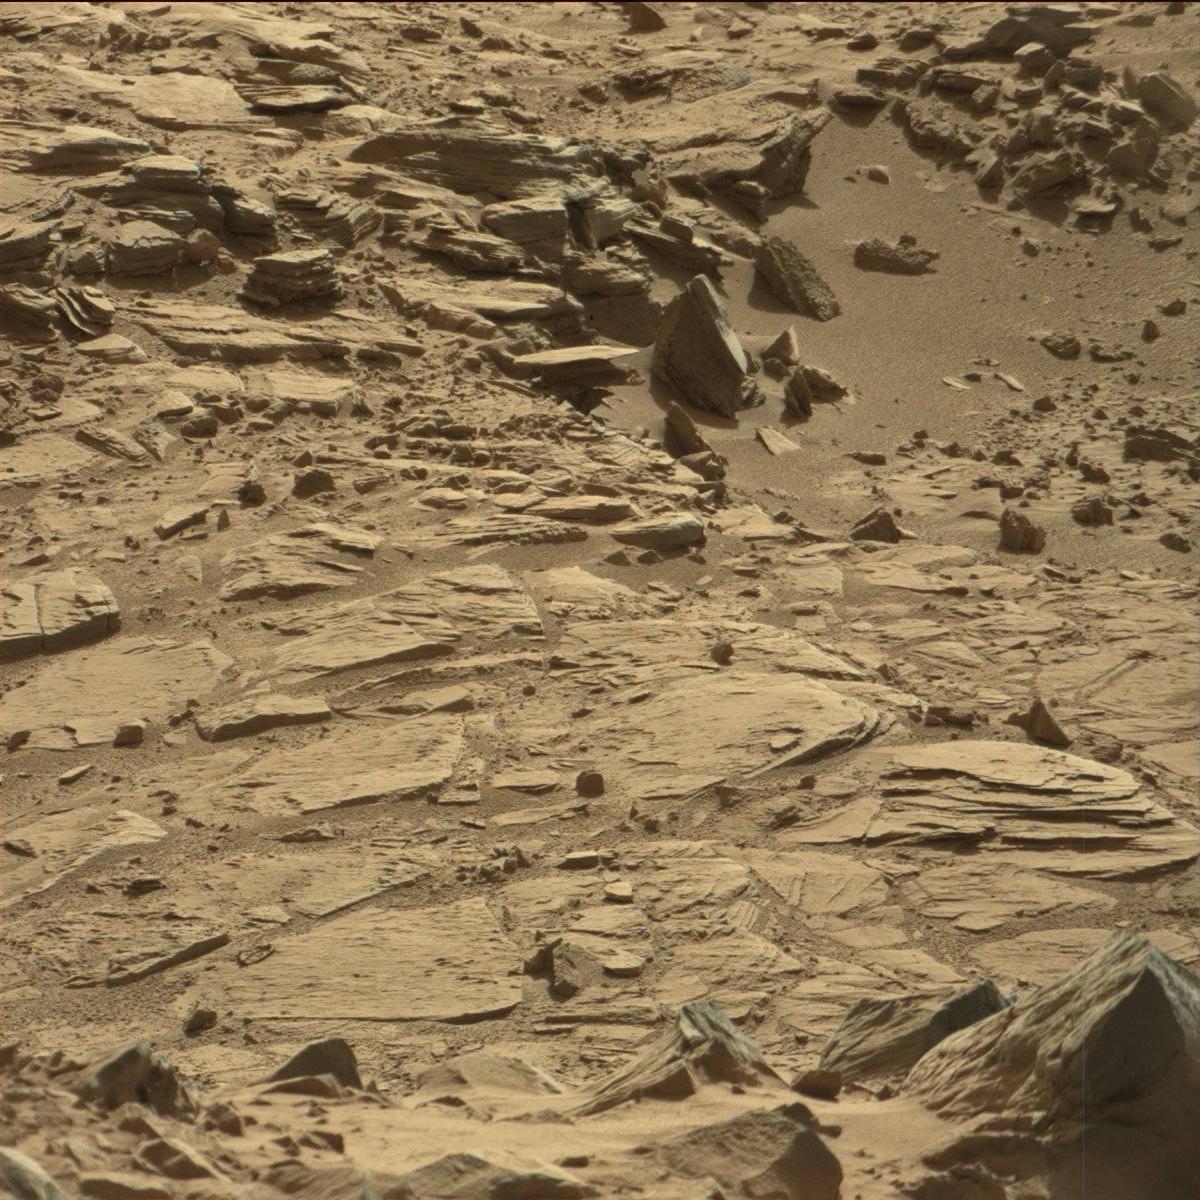
Terrain classes present: Bedrock, Rock, Sand / Soil